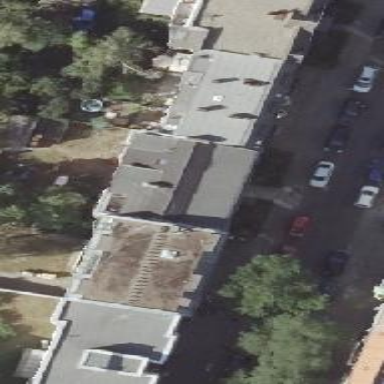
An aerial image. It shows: Residential building with gabled roof. The building is colored white.